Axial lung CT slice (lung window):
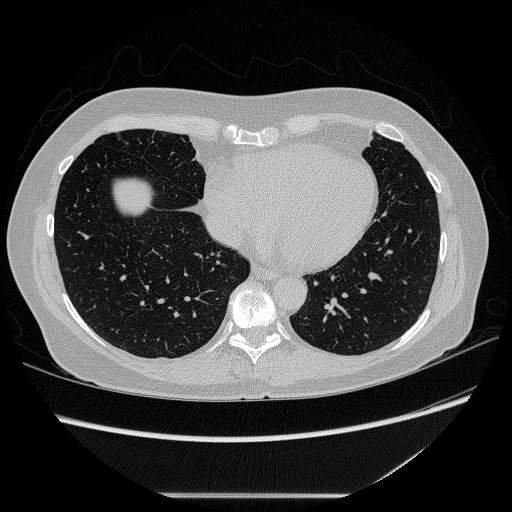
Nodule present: no